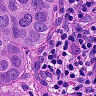
Metastatic tissue present: yes